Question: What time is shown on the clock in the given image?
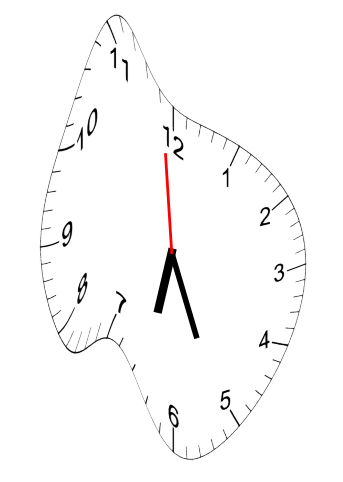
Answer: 06:25:59